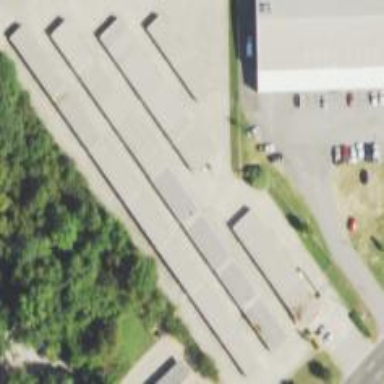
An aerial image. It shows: Area designated for garages used for storage rental.